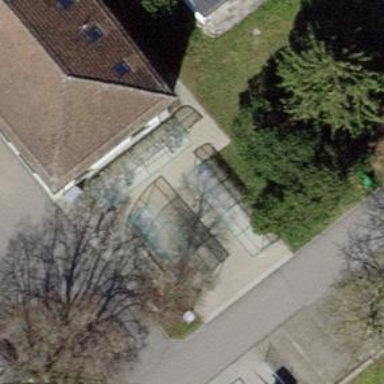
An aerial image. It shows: Bicycle parking area with concrete plate stands.